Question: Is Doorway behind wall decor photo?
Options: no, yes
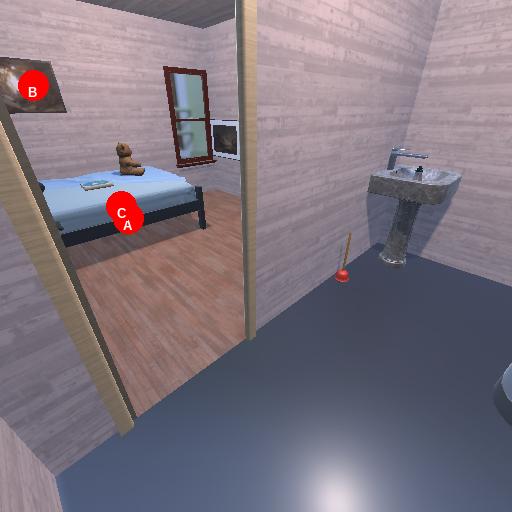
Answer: no